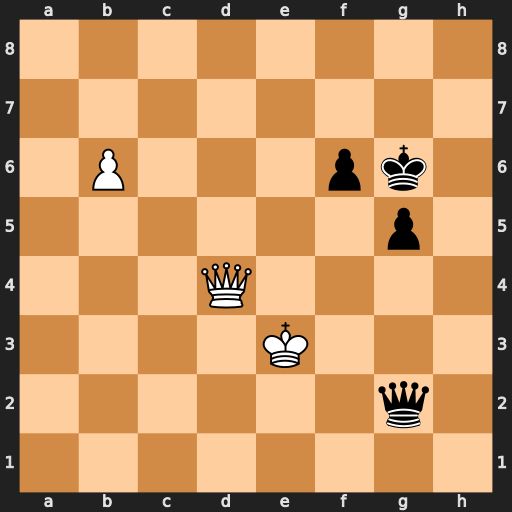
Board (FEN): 8/8/1P3pk1/6p1/3Q4/4K3/6q1/8
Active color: w
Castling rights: -
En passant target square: -
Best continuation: Qe4+ Qxe4+ Kxe4